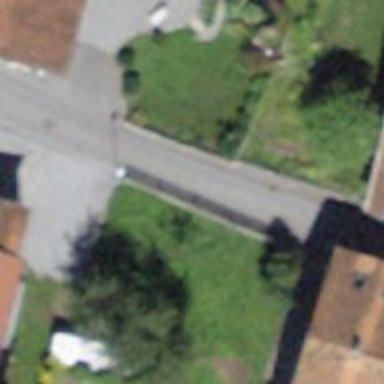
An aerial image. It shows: Asphalt road in living street.